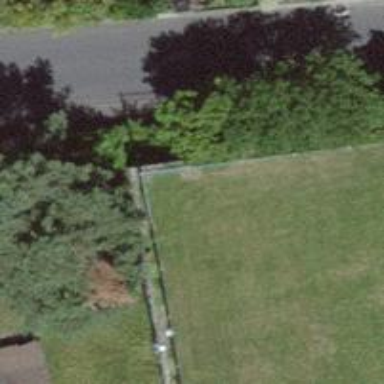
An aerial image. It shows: Fence.